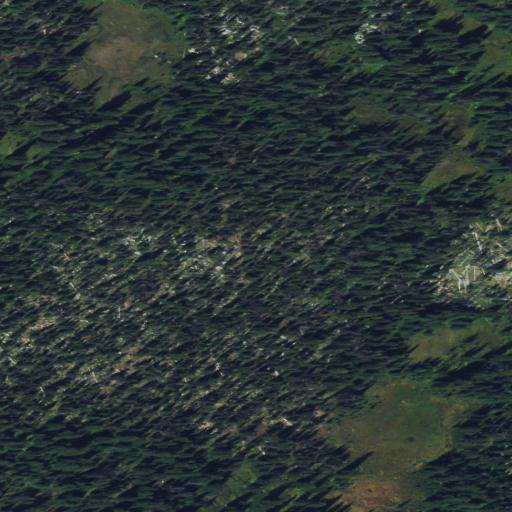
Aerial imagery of plain(s) in Montana named Moose Meadows containing only evergreen forest